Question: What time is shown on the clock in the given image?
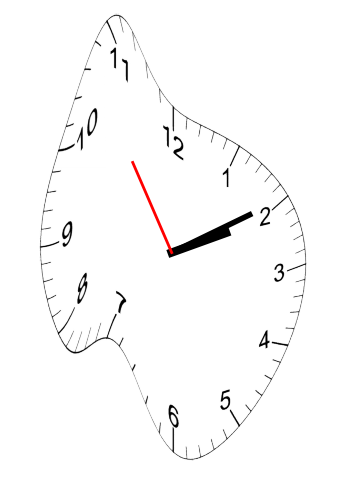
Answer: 02:09:54